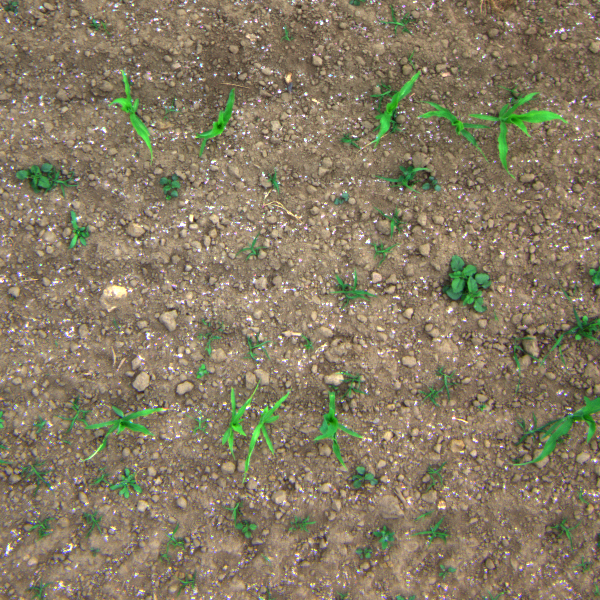
Acquisition date: 2023-06-06
Tile: 0161
Annotated plant instances:
label: maize
label: weed_other
label: maize
label: barnyard_grass
label: amaranth
label: amaranth
label: weed_other
label: weed_other
label: barnyard_grass
label: barnyard_grass
label: amaranth
label: amaranth
label: weed_other
label: barnyard_grass
label: barnyard_grass
label: amaranth
label: barnyard_grass
label: barnyard_grass
label: barnyard_grass
label: barnyard_grass
label: barnyard_grass
label: maize
label: maize
label: amaranth
label: barnyard_grass
label: quickweed
label: barnyard_grass
label: amaranth
label: barnyard_grass
label: barnyard_grass
label: barnyard_grass
label: barnyard_grass
label: maize
label: maize
label: maize
label: amaranth
label: barnyard_grass
label: barnyard_grass
label: barnyard_grass
label: barnyard_grass
label: quickweed
label: amaranth
label: weed_other
label: weed_other
label: barnyard_grass
label: weed_other
label: barnyard_grass
label: barnyard_grass
label: barnyard_grass
label: barnyard_grass
label: barnyard_grass
label: amaranth
label: weed_other
label: maize
label: amaranth
label: amaranth
label: barnyard_grass
label: barnyard_grass
label: barnyard_grass
label: amaranth
label: barnyard_grass
label: maize
label: barnyard_grass
label: barnyard_grass
label: barnyard_grass
label: weed_other
label: amaranth
label: amaranth
label: weed_other
label: weed_other
label: barnyard_grass
label: amaranth
label: amaranth
label: weed_other
label: amaranth
label: amaranth
label: amaranth
label: barnyard_grass
label: barnyard_grass
label: weed_other
label: barnyard_grass
label: barnyard_grass
label: weed_other
label: barnyard_grass
label: barnyard_grass
label: maize
label: barnyard_grass
label: weed_other
label: barnyard_grass
label: barnyard_grass
label: barnyard_grass
label: barnyard_grass
label: barnyard_grass
label: amaranth
label: barnyard_grass
label: barnyard_grass
label: barnyard_grass
label: weed_other
label: barnyard_grass
label: barnyard_grass
label: weed_other
label: barnyard_grass
label: barnyard_grass
label: barnyard_grass
label: barnyard_grass
label: weed_other
label: weed_other
label: weed_other
label: barnyard_grass
label: weed_other
label: weed_other